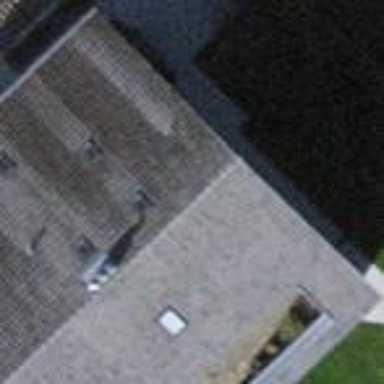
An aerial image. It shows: Terrace building.